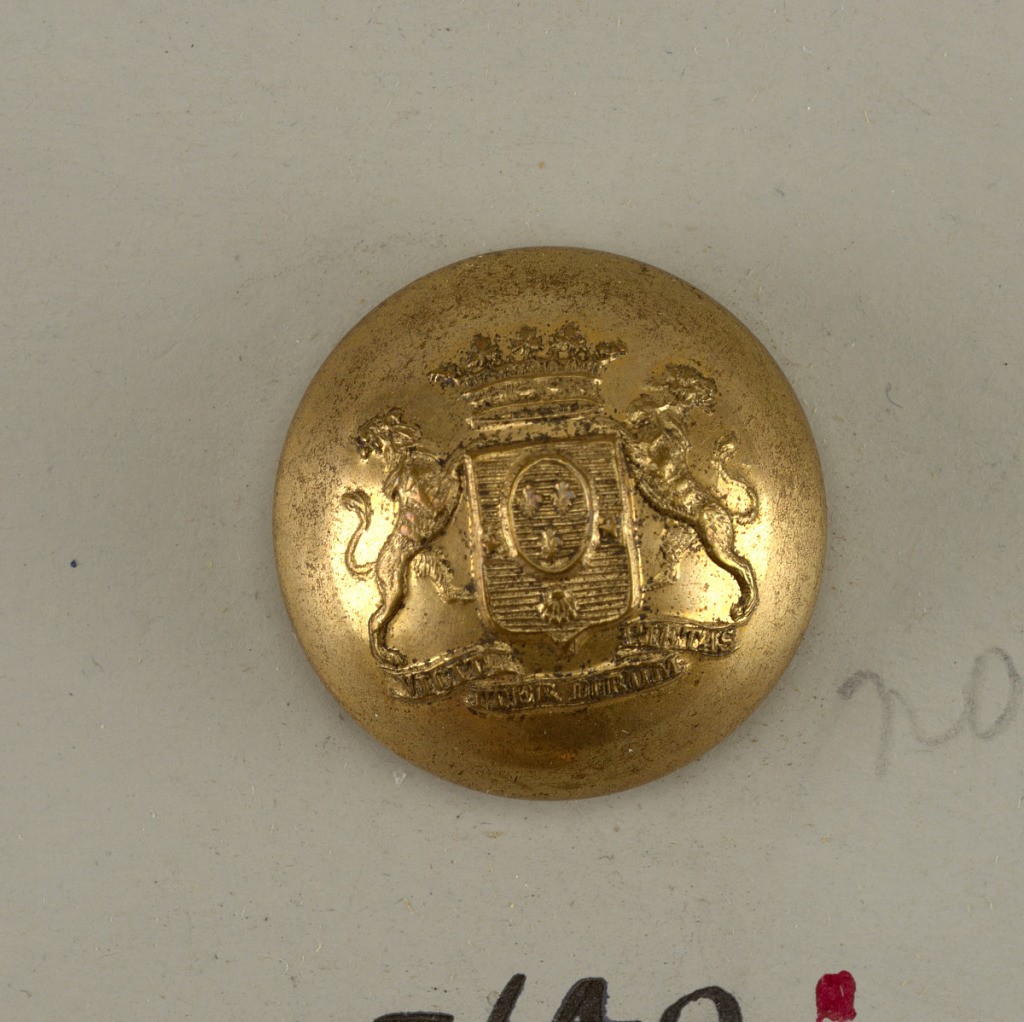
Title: Button
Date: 1801–50
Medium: Brass
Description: Circular, convex button with ornament showing shield with heraldic devices, lion supporters, crown above and below, a ribbon with "vicit iter durum pietas." Brass back and shank. On reverse: "G and Cie Paris", 18 in shield, small coat of arms impressed.

On card E